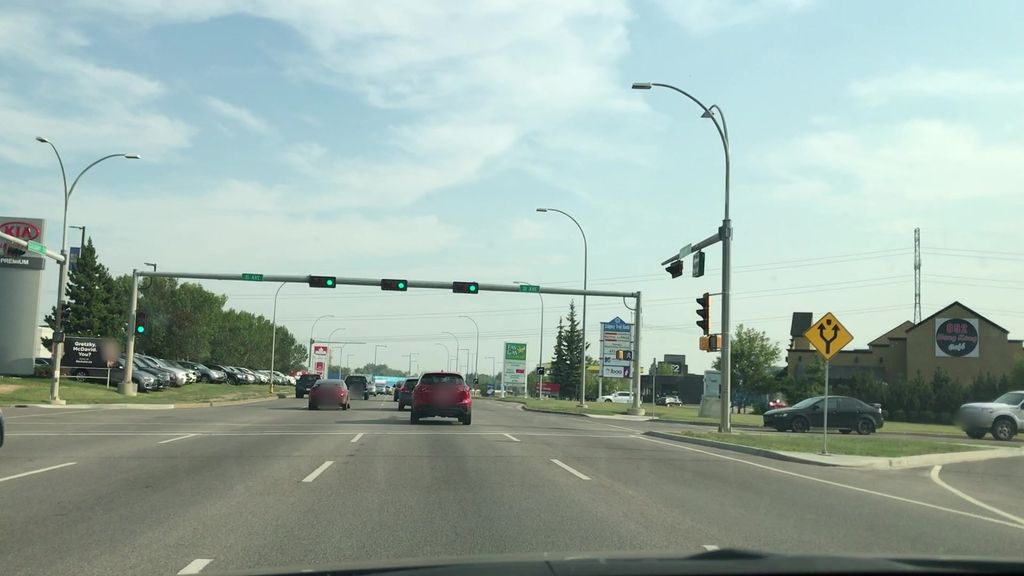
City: edmonton